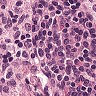
Metastatic tissue present: no